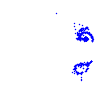
Particle: electron